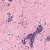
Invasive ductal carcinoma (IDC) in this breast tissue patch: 0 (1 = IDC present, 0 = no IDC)